Current action and preconditions to check: path_clear

Your task: For each precondition in the list above, predict whether it will hold at this action.

Consider the current scene as observed from the mobile robot's camera, and analyze the predicted future states of all dynamic agents (e.g., people, animals, vehicles, or any moving entities) within the NEXT SECOND.

IMPORTANT: Only answer "very likely" if you are absolutely certain—based on strong, clear evidence—that a dynamic agent will violate the precondition in the predicted future state. Do NOT answer "very likely" for unlikely, ambiguous, or low-probability risks.

Ask yourself for each precondition: Is there a high probability, with clear and convincing evidence, that the predicted future states of any dynamic agent will interfere with the predicted future state of the currently executing action within the NEXT SECOND, causing that precondition to fail?

Assess the risk level based on these predictions. Use "likely" or "very likely" if motions create a clear risk of interference.

Use "neutral" or "improbable" if agents are nearby but their predicted paths are clearly diverging or non-conflicting.

Failure Risk Categories: "very improbable", "improbable", "neutral", "likely", "very likely"

Answer Format: Output ONLY the probability_of_failure value from these categories: "very improbable", "improbable", "neutral", "likely", "very likely"

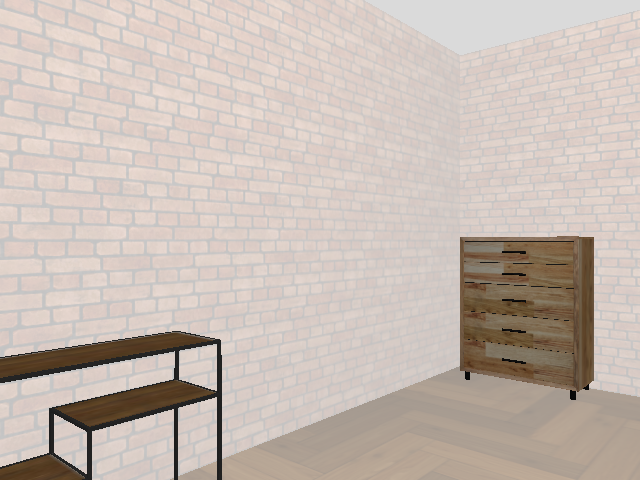

Answer: very improbable